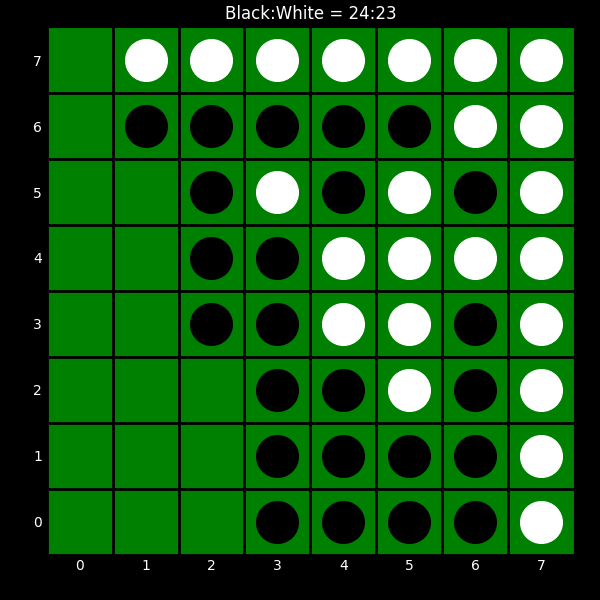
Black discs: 24
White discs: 23